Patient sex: M
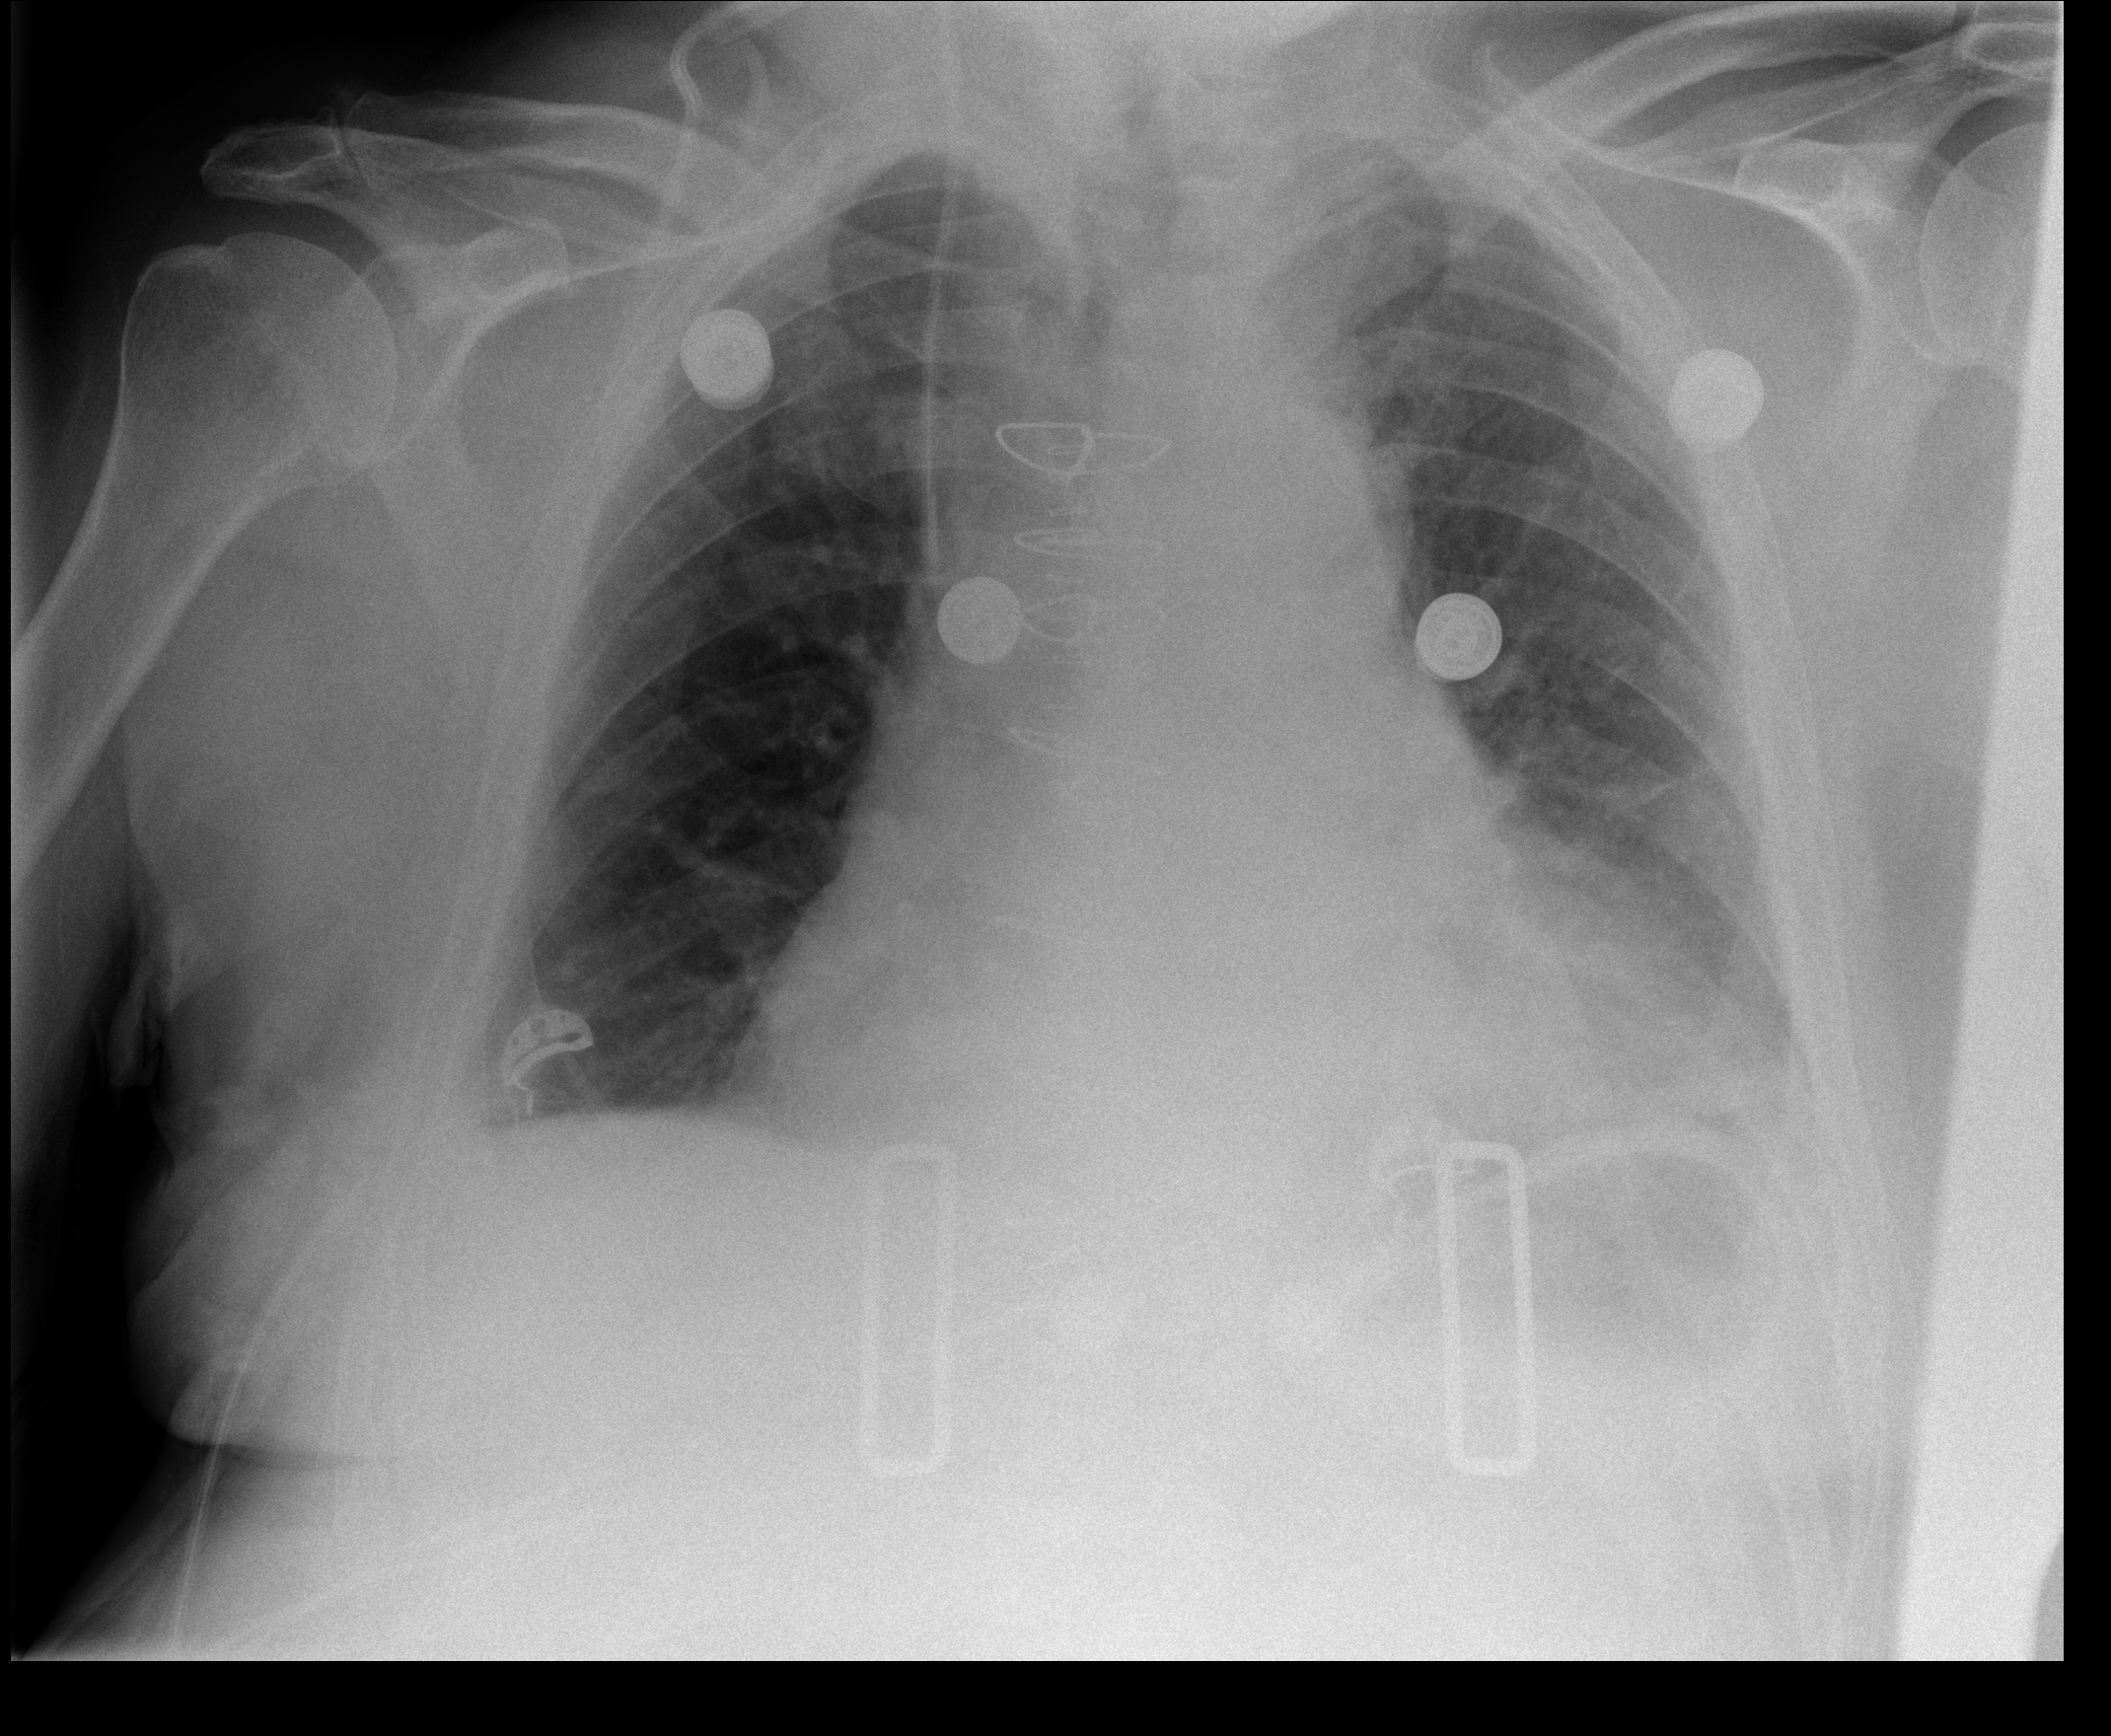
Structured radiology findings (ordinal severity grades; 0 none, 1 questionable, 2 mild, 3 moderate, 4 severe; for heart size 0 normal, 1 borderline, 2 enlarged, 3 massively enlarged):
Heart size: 2
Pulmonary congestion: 2
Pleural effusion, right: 0
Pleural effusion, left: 2
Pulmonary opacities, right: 0
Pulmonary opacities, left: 0
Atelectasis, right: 0
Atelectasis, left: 0